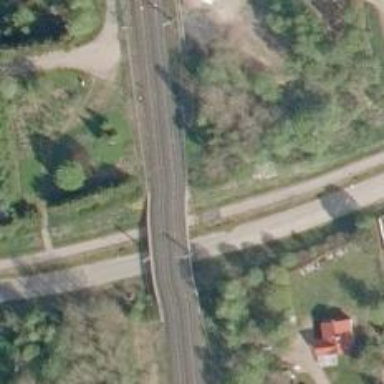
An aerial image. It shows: Bridge with electrified contact lines.